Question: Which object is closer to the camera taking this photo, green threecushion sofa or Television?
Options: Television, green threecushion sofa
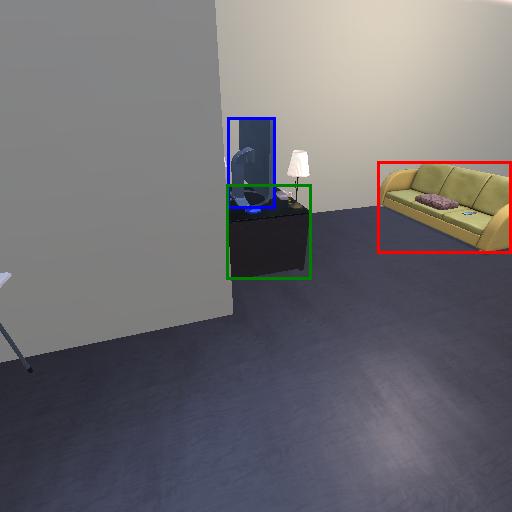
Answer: Television